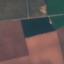
Land use / land cover class: AnnualCrop